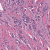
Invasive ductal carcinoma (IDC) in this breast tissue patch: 1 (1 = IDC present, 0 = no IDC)